Aerial crown-view tile of a tropical tree (Barro Colorado Island, Panama), acquired 20241112:
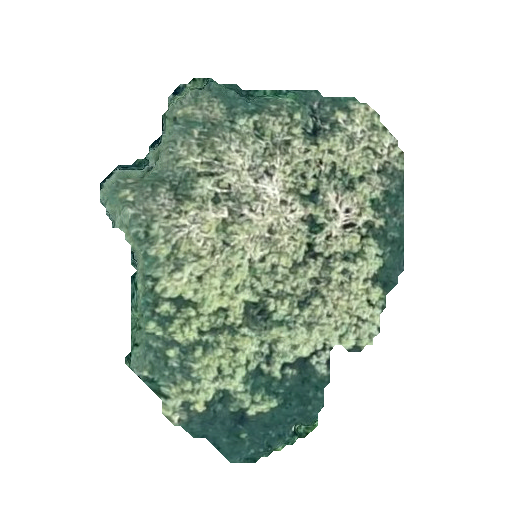
Species: Tabebuia rosea
GBIF accepted scientific name: Tabebuia rosea
Crown area: 128.85 m²